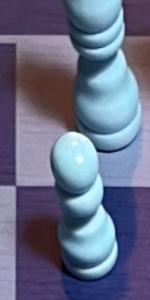
Label: Pawn_White